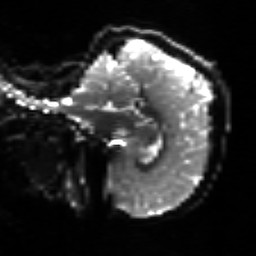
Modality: sbref
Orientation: sagittal
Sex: female
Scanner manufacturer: siemens
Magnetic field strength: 3 T
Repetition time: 5 s
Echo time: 0.071 s